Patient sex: M
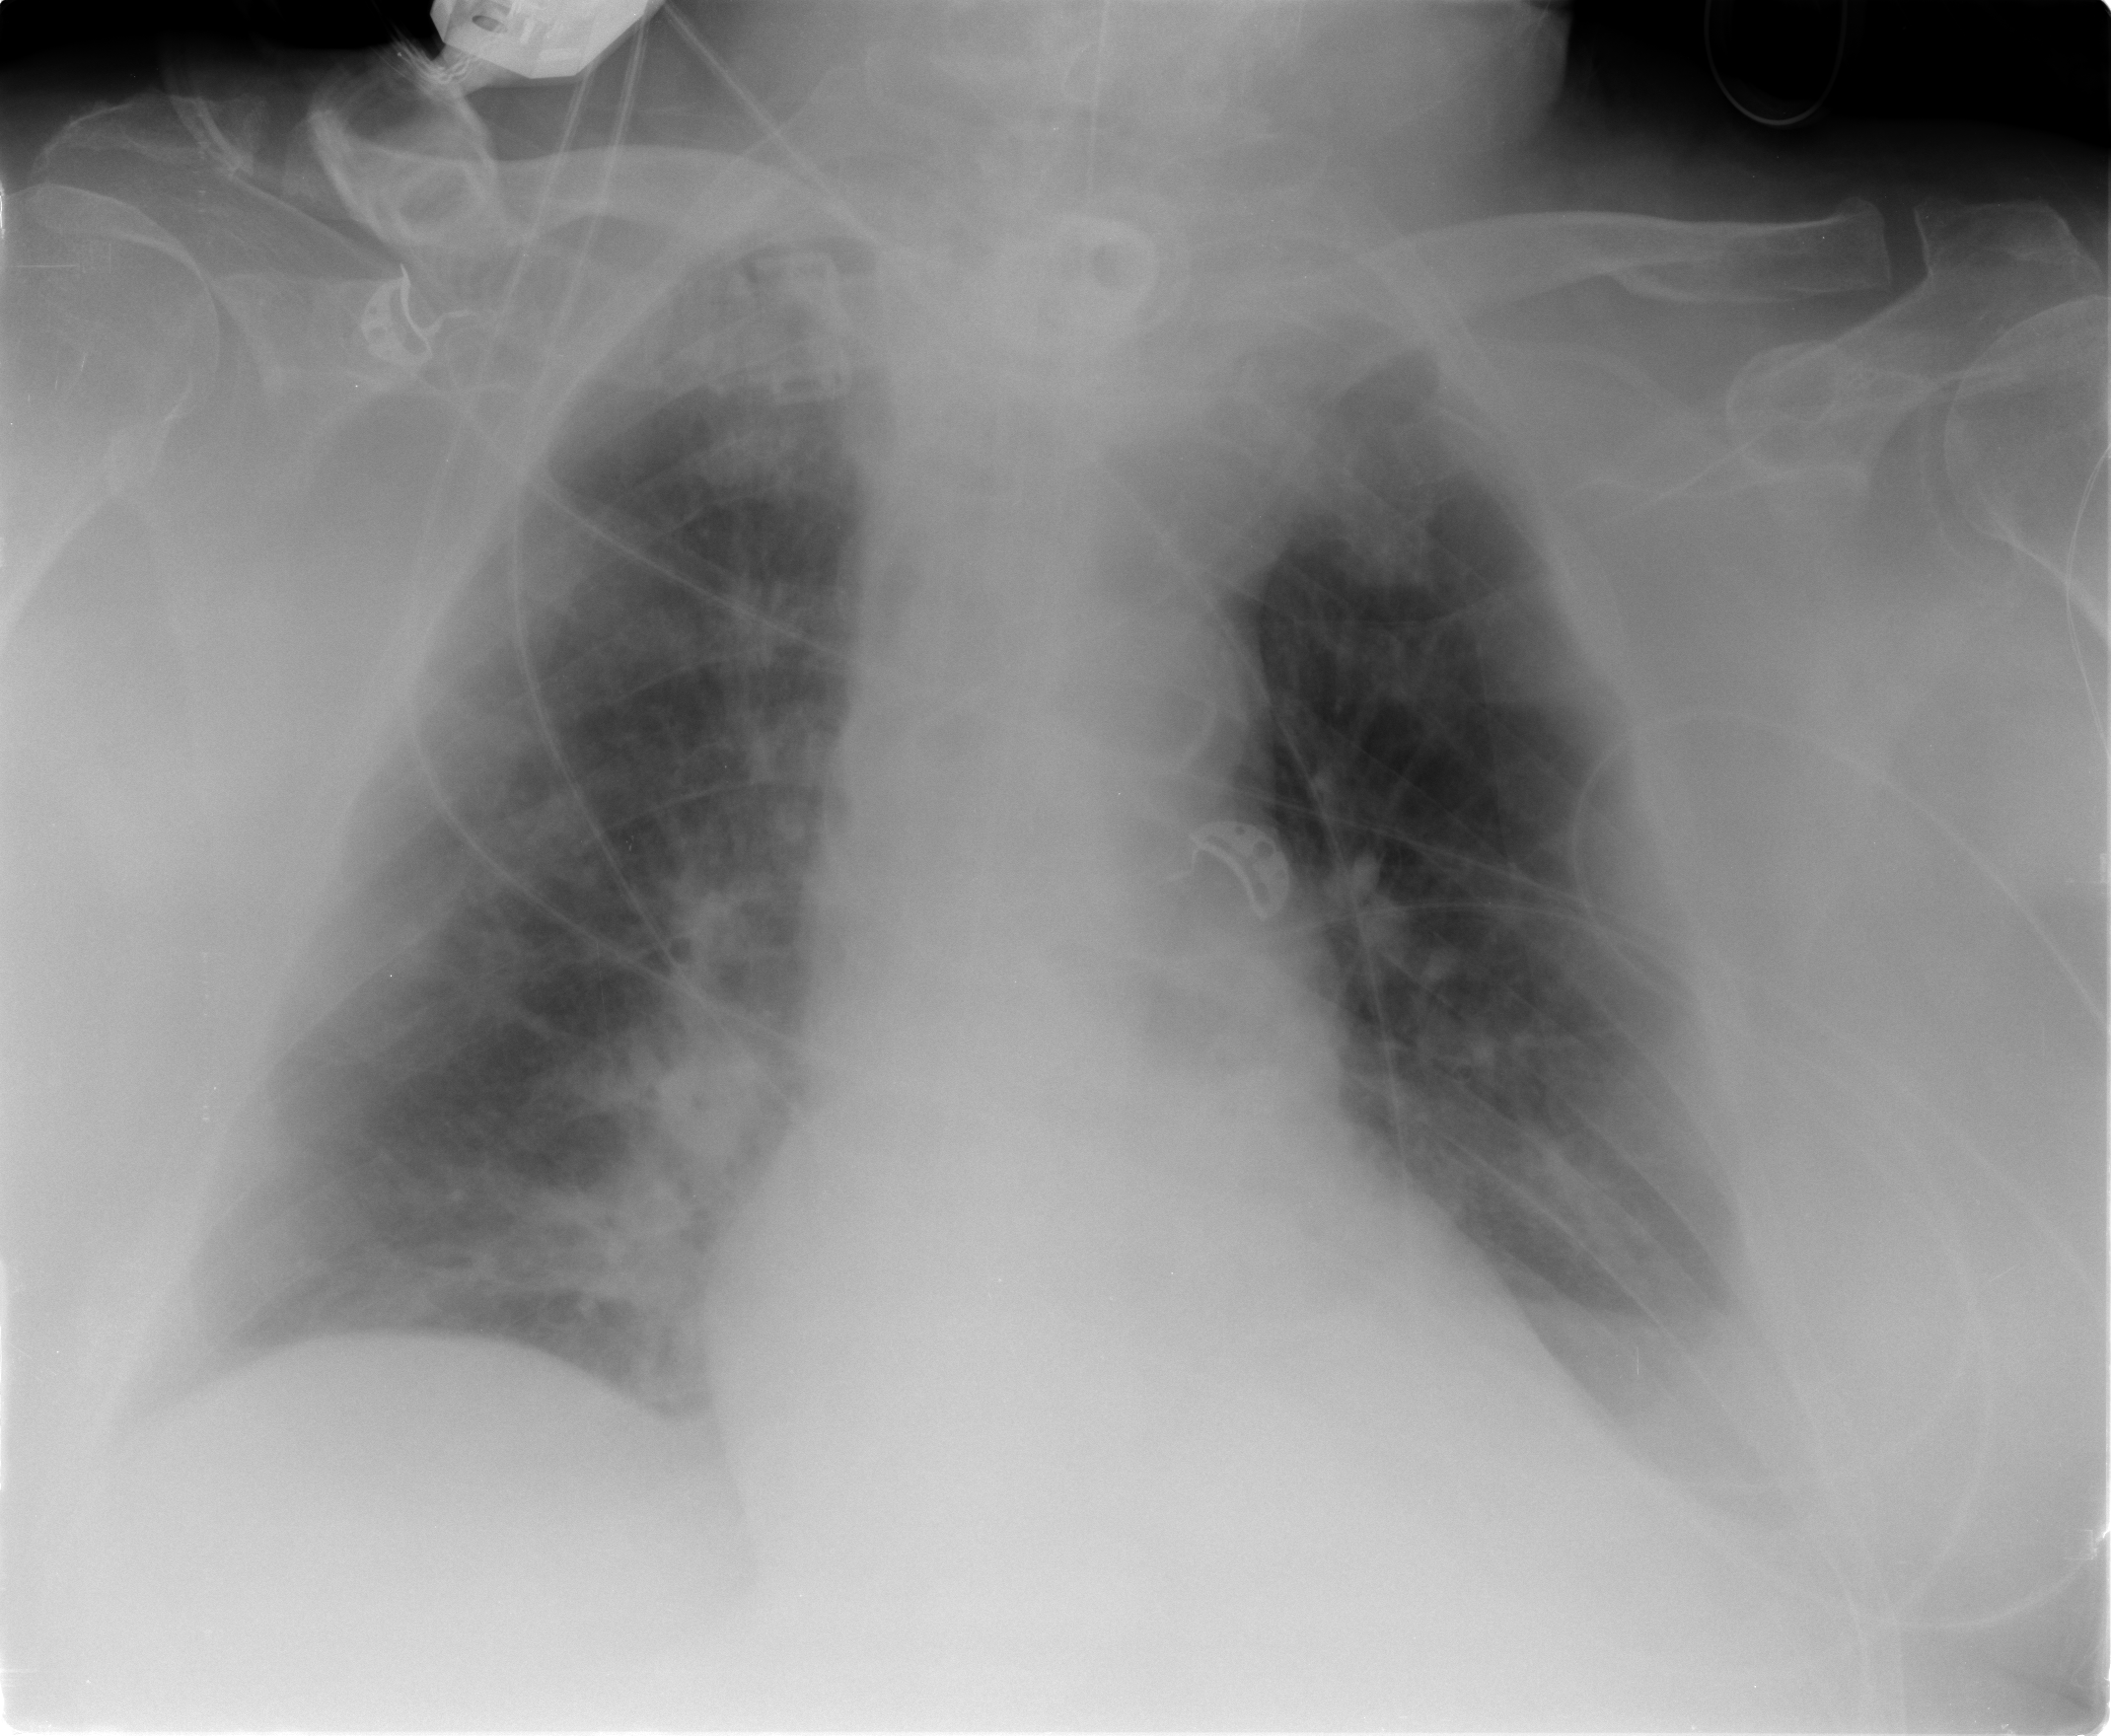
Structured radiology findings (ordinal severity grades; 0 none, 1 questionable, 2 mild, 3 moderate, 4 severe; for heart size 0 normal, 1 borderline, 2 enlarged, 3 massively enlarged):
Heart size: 0
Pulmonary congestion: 2
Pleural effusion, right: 0
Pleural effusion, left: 2
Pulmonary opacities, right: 2
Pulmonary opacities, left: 2
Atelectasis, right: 2
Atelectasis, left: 2